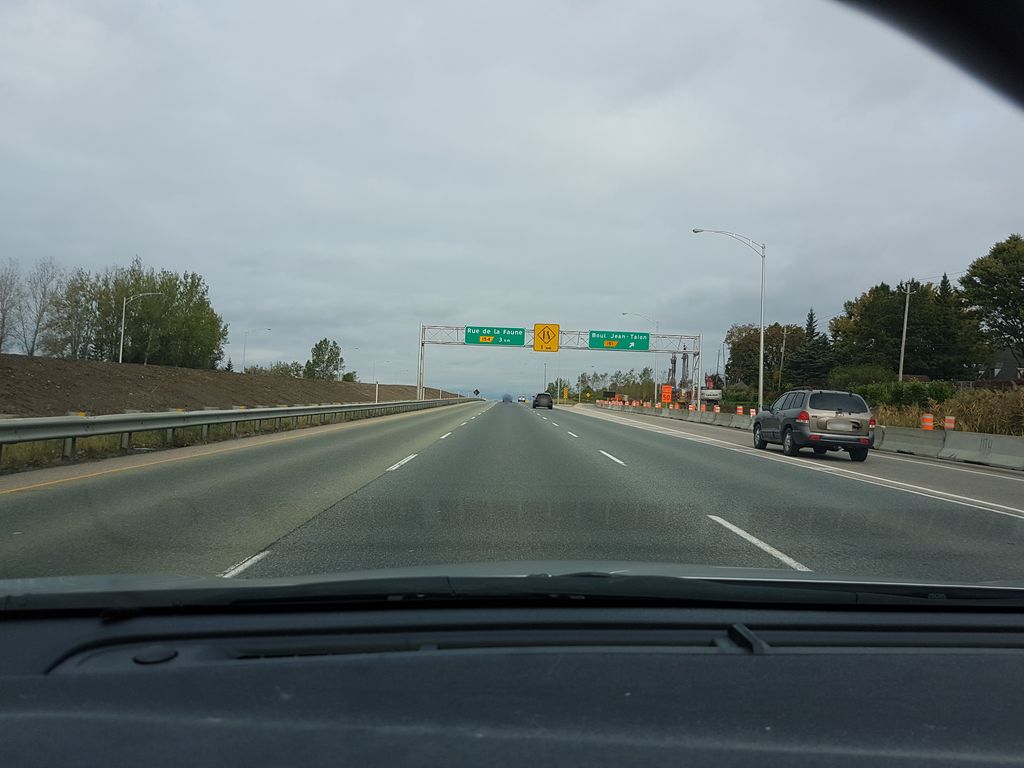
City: quebec_city